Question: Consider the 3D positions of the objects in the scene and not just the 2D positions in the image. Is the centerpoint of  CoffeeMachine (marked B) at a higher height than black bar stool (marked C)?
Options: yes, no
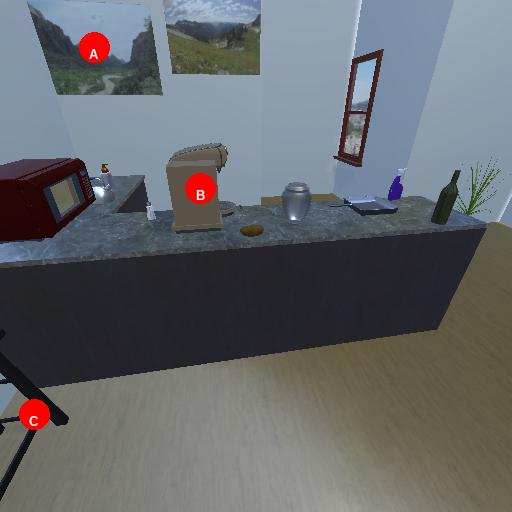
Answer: yes